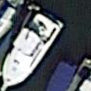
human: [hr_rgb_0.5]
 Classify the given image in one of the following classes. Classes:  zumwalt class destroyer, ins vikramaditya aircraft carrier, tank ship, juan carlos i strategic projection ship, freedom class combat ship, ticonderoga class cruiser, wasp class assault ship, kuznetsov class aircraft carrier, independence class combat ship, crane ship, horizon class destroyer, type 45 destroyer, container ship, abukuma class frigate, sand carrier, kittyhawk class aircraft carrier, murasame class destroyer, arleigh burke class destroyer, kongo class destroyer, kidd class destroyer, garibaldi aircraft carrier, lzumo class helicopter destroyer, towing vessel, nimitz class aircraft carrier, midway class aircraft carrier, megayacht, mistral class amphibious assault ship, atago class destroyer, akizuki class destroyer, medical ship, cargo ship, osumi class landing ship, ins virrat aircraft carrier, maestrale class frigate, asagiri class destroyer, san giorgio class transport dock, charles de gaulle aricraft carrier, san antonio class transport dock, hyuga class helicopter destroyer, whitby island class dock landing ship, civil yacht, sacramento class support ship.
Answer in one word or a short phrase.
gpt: Civil yacht